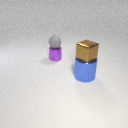
small purple metal cylinder behind large blue metal cylinder